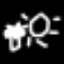
Label: palm tree